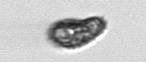
Label: Pseudochattonella_farcimen